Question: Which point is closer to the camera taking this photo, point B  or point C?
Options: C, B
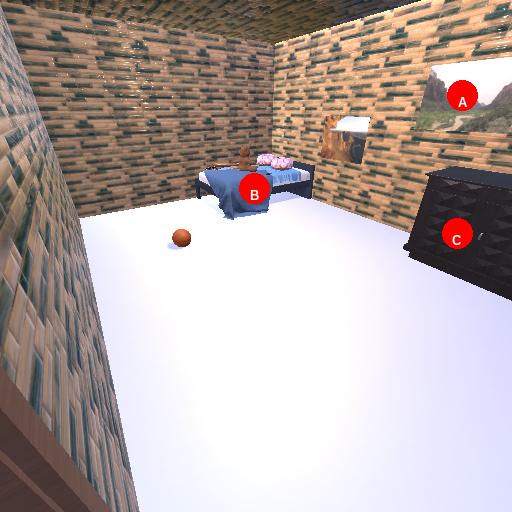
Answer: C